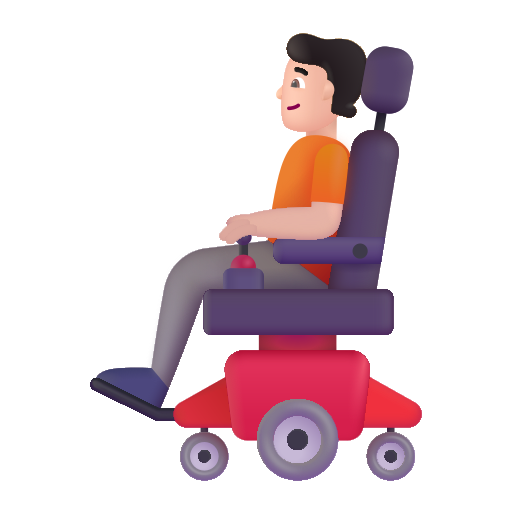
person in motorized wheelchair color light